Question: Following the Cookbook for R (<URL>, I'm trying to change the legend and colors of the points and lines in a plot in ggplot using scale_fill_manual, but it doesn't seem to be working--the geom_points stay black, and the geom_smooths stay blue. Here is reproducible code:
'''
type <- c("0", "0", "1", "2", "2", "2", "2", "1")
votes <- c(21, 28, 52, 66, 65, 42, 48, 39)
time <- c(1, 2, 3, 4, 5, 6, 7, 8)
df <- data.frame(type, votes, time)
test.plot <- ggplot(df, aes(y = votes, x = time, fill = type)) +
geom_point() +
geom_smooth(lwd = 0.75, lty = "dashed", se = FALSE, method = lm) +
scale_fill_manual(values=c("blue4", "purple4", "red4"),
breaks=c("2","1","0"),
labels=c("Standard", "Nonstandard", "Oddball"),
name="Type")
test.plot
'''
I'm trying to have the points and lines labeled "Standard" show up dark blue, the "Nonstandard" points and lines show up dark purple, and the "Oddball" points and lines show up dark red, but the points all show up black and the lines all show up blue:

Anyone have a fix? Thank you in advance!
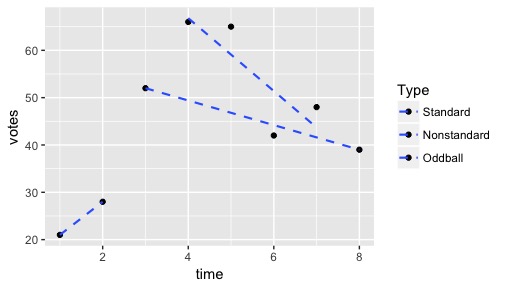
Answer: Generally, I'd suggest remapping the variable before plotting since it makes for easier code (and means you can check the values in the data first):
'''
df$type <- factor(df$type, levels = 0:2,
labels = c("Oddball", "Nonstandard", "Standard"))
test.plot <- ggplot(df, aes(y = votes, x = time, colour = type)) +
geom_point() +
geom_smooth(lwd = 0.75, lty = "dashed", se = FALSE, method = lm) +
scale_colour_manual(values=c("Standard" = "blue4", "Nonstandard" = "purple4",
"Oddball" = "red4"), name="Type")
'''
However, otherwise, you just need to change the aesthetic to 'colour' instead of 'fill':
'''
test.plot <- ggplot(df, aes(y = votes, x = time, colour = type)) +
geom_point() +
geom_smooth(lwd = 0.75, lty = "dashed", se = FALSE, method = lm) +
scale_colour_manual(values=c("blue4", "purple4", "red4"),
breaks=c("2","1","0"),
labels=c("Standard", "Nonstandard", "Oddball"),
name="Type")
'''
<URL>
Note lines and points use 'colour' rather than 'fill' and you just need a named vector argument for 'scale_x_manual'.
If your levels aren't syntactic as 'name's, you'll need to surround them with double quotes (e.g. '"Non-standard"').
See also the <URL>.